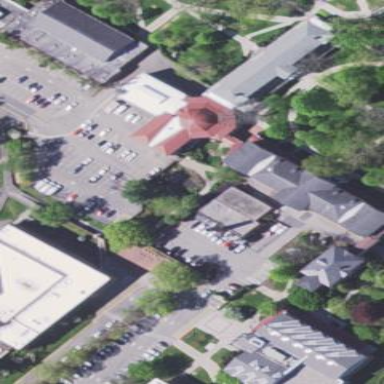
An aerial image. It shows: College building.